Aerial crown-view tile of a tropical tree (Barro Colorado Island, Panama), acquired 20250818:
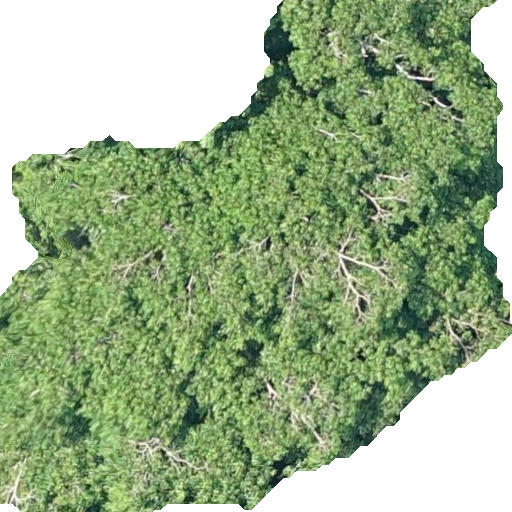
Species: Hura crepitans
GBIF accepted scientific name: Hura crepitans
Crown area: 302.086 m²